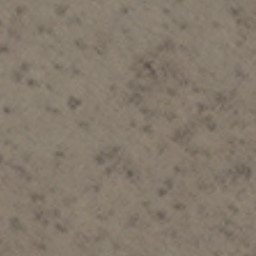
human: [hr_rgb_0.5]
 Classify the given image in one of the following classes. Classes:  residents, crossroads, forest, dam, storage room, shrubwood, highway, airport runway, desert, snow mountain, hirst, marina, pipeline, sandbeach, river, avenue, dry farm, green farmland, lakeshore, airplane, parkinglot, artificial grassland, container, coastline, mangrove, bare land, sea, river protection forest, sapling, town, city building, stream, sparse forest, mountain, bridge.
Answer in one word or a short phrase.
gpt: bare land